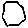
Label: hexagon